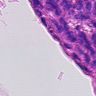
Metastatic tissue present: yes